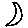
Label: moon